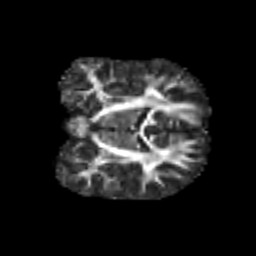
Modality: FA
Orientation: coronal
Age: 6
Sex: male
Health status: healthy